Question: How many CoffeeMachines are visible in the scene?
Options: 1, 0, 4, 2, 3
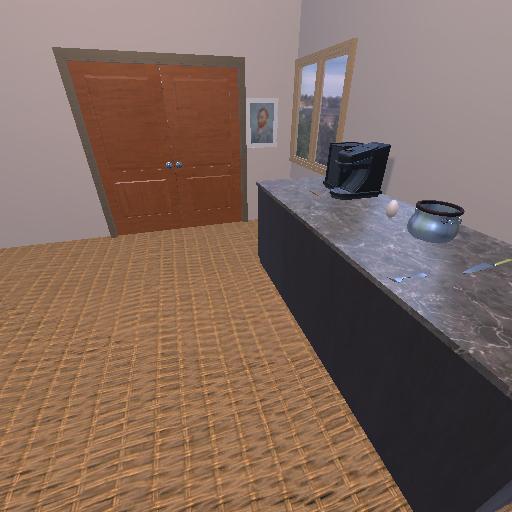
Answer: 1